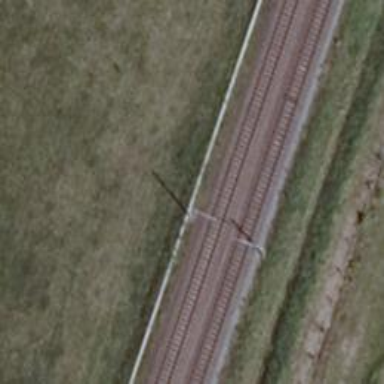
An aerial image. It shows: Single railway track with electrified contact line.